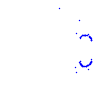
Particle: kaon